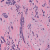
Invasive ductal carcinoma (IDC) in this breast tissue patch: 1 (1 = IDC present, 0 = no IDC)